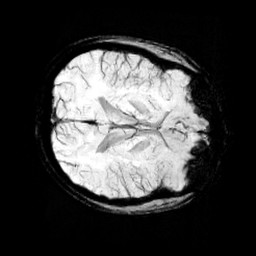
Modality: minIP
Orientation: axial
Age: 13
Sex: male
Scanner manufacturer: siemens
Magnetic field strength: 3 T
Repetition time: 0.027 s
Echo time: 0.02 s